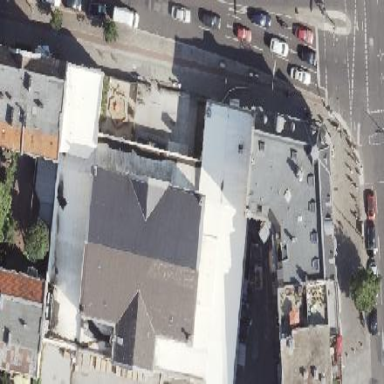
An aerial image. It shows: Commercial building.